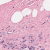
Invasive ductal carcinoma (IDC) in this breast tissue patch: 0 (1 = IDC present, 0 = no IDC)